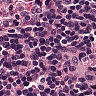
Metastatic tissue present: no